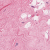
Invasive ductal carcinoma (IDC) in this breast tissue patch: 0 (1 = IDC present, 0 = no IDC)